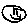
Label: smiley face